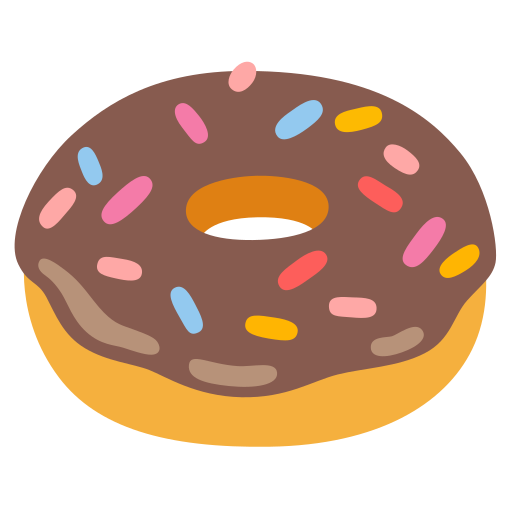
Emoji: 🍩